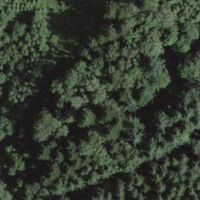
EUNIS habitat code: 43
Species observed at this site:
Crepis paludosa